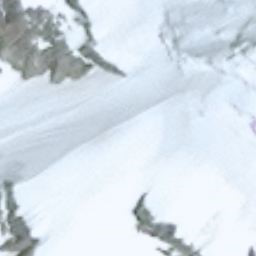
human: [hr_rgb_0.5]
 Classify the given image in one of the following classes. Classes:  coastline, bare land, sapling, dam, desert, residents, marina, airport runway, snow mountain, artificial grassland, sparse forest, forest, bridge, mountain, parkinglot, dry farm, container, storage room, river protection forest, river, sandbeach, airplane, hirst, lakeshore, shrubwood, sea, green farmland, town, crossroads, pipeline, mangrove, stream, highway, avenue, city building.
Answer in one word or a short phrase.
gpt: snow mountain